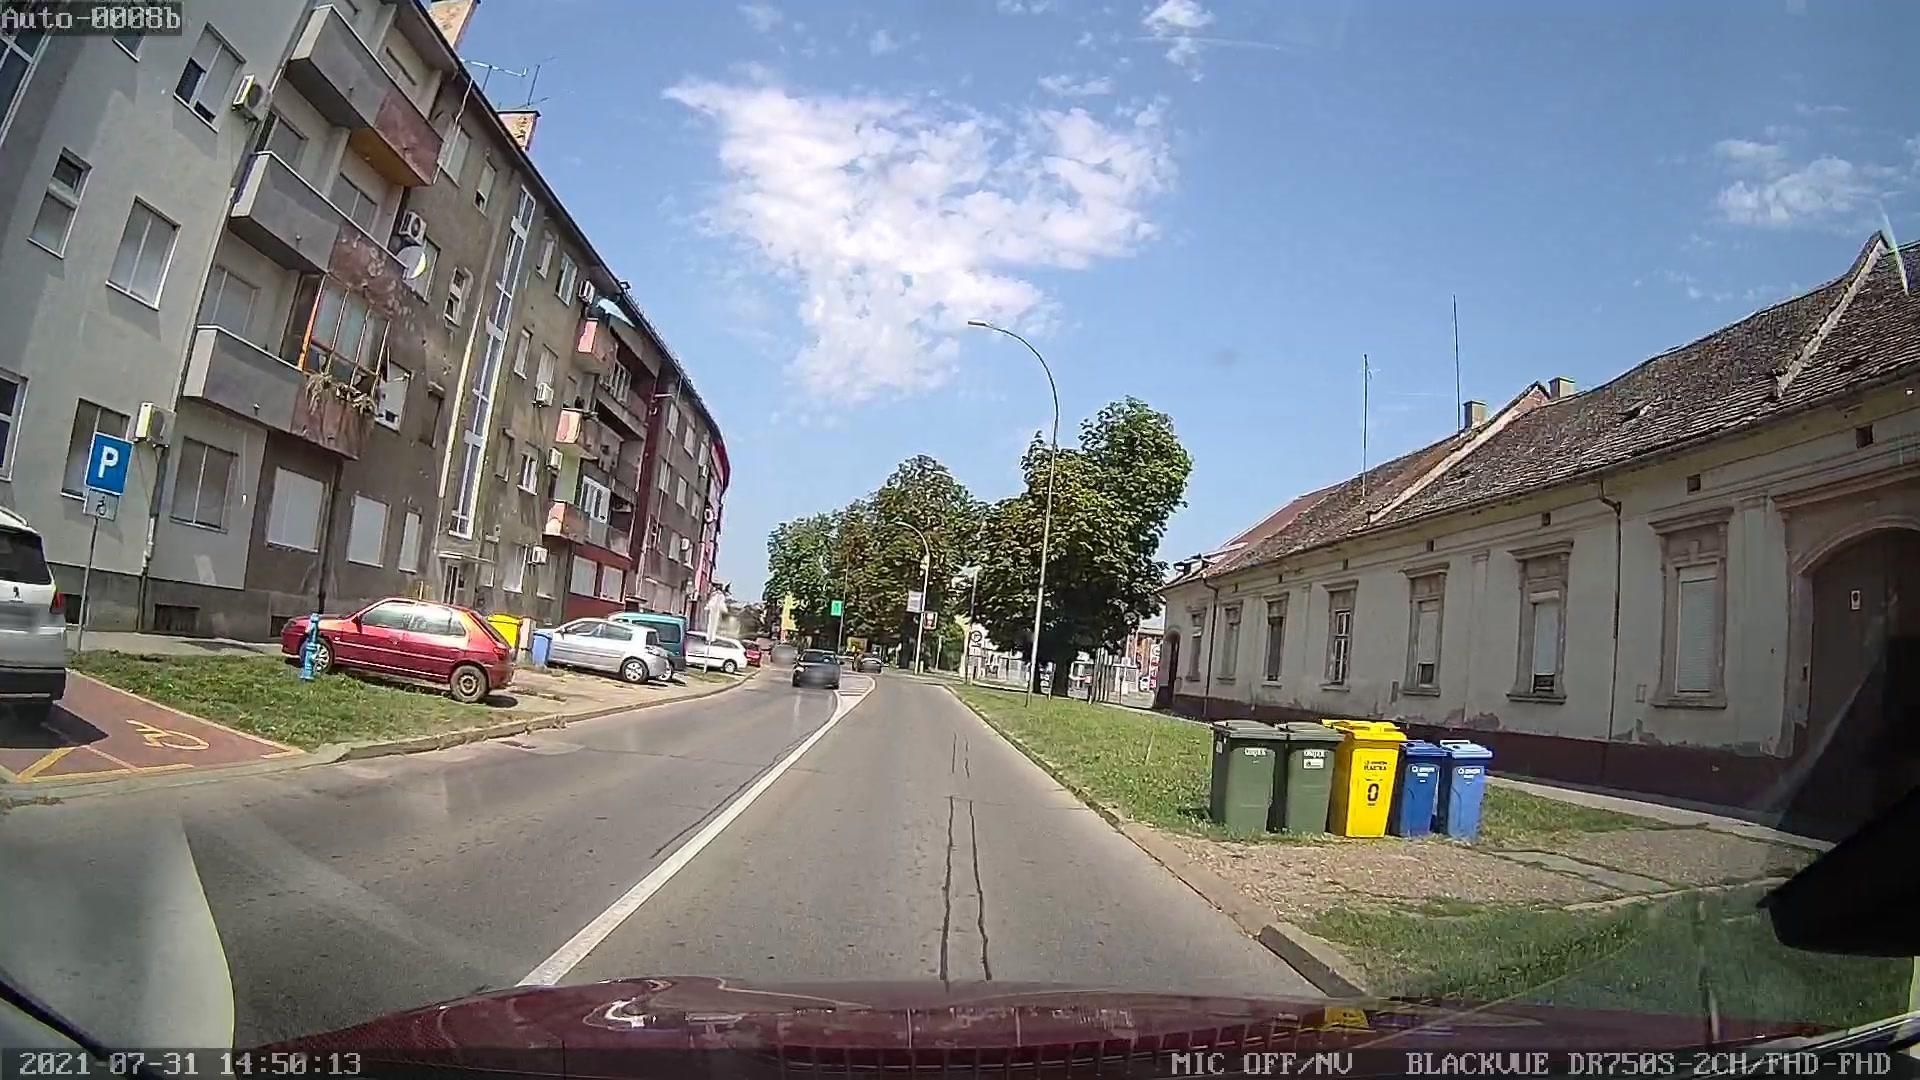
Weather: clear
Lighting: day
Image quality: good
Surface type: driving surface
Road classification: service, secondary
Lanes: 2
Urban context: dense urban cluster
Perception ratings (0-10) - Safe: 6.06, Lively: 9.76, Beautiful: 5.67, Boring: 3.65, Depressing: 3.51, Wealthy: 8.5